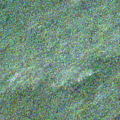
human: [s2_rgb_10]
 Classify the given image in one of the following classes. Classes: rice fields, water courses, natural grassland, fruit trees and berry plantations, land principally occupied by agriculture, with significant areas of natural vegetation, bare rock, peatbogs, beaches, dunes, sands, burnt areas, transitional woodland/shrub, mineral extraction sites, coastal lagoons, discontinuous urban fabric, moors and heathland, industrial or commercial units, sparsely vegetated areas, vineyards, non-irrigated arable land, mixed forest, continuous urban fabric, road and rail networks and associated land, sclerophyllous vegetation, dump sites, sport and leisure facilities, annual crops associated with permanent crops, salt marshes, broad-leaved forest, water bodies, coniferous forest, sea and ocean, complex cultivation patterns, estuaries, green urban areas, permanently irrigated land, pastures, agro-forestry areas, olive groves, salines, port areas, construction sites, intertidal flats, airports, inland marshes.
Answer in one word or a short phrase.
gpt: water bodies